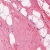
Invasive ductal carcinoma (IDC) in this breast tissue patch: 0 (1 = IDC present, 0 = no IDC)